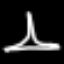
Label: The Eiffel Tower